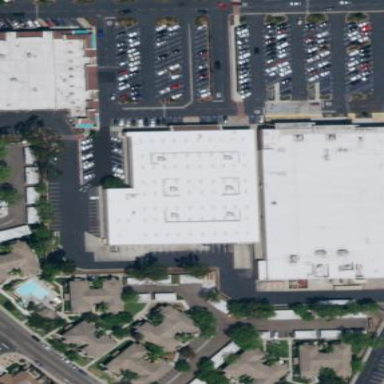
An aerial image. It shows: Commercial building.